Question: I'm generating a PDF document with signature and I want it to be LTV enabled.
For this, I sign the PDF when creating it and then I add the second version containing the DSS with the validation related informations (VRI).
As I found in some articles, I need to add the Certificate chain (without the root certificate - Authority) and the Certificate Revocation List (CRL). In my case, both will have 2 elements. After that I add the entry for the VRI which is a SHA-1 hash of the signature content (found in the first PDF verion in the /Contents ) with the value which refers the Certificates and CRL mentioned above.
For both the certificates and the revocation list elements I use the raw bytes stream of the content.

Here is
<URL>
The way I obtain the CRL information is uising WynCrypt like this:
'''
//Retrieve chained certificate
if(!CertGetCertificateChain(hChainEngine, pSignerCert, pTime, hAdditionalStore, &chainPara, dwFlags, NULL, &ppChainContext))
return NULL;
//first cert in chain is the end cert; last one is the root cert
for(int i = 0; i < ppChainContext->cChain; ++i)
{
PCERT_SIMPLE_CHAIN simpleChain = ppChainContext->rgpChain[i];
for(int j = 0; j < (int)simpleChain->cElement - 1; j++)//do not include root certificate
{
PCERT_CHAIN_ELEMENT chainElement = simpleChain->rgpElement[j];
if(chainElement->pCertContext)
{
//the certificate bytes
byte* certBytes =chainElement->pCertContext->pbCertEncoded
}
if(chainElement->pRevocationInfo && chainElement->pRevocationInfo->pCrlInfo)
{
PCCRL_CONTEXT crlContext = chainElement->pRevocationInfo->pCrlInfo->pBaseCrlContext;//get revocation context
//the bytes that will be written in PDF
byte* crlBytes = crlContext->pbCrlEncoded;
}
}
}
'''
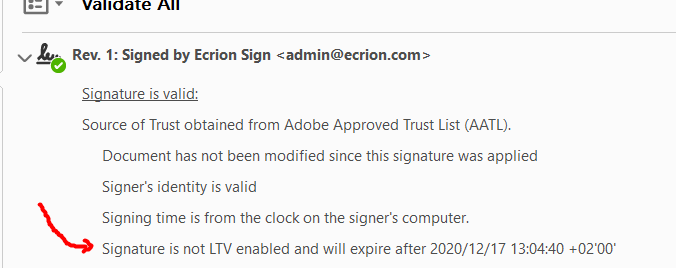
Answer: ## SOLUTION
It's the same solution that worked for this issue: <URL>